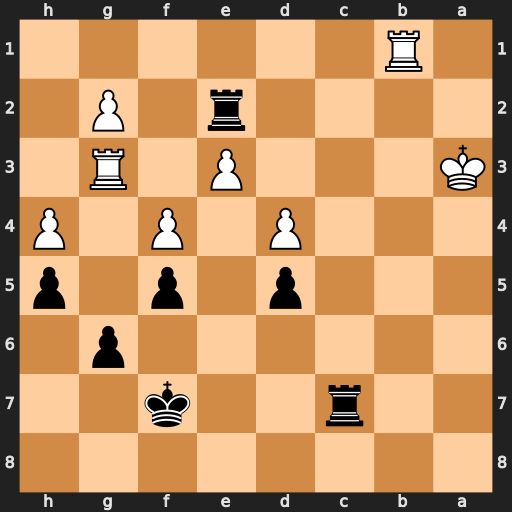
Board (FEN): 8/2r2k2/6p1/3p1p1p/3P1P1P/K3P1R1/4r1P1/1R6
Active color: b
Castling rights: -
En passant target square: -
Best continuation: Ra7+ Kb4 Rb7+